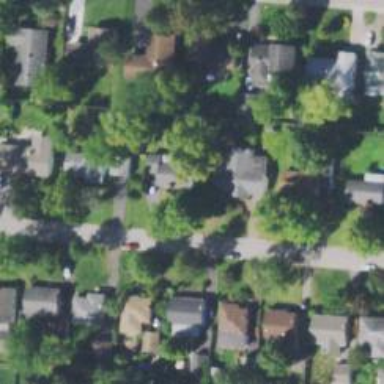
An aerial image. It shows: Residential driveway.